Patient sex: M
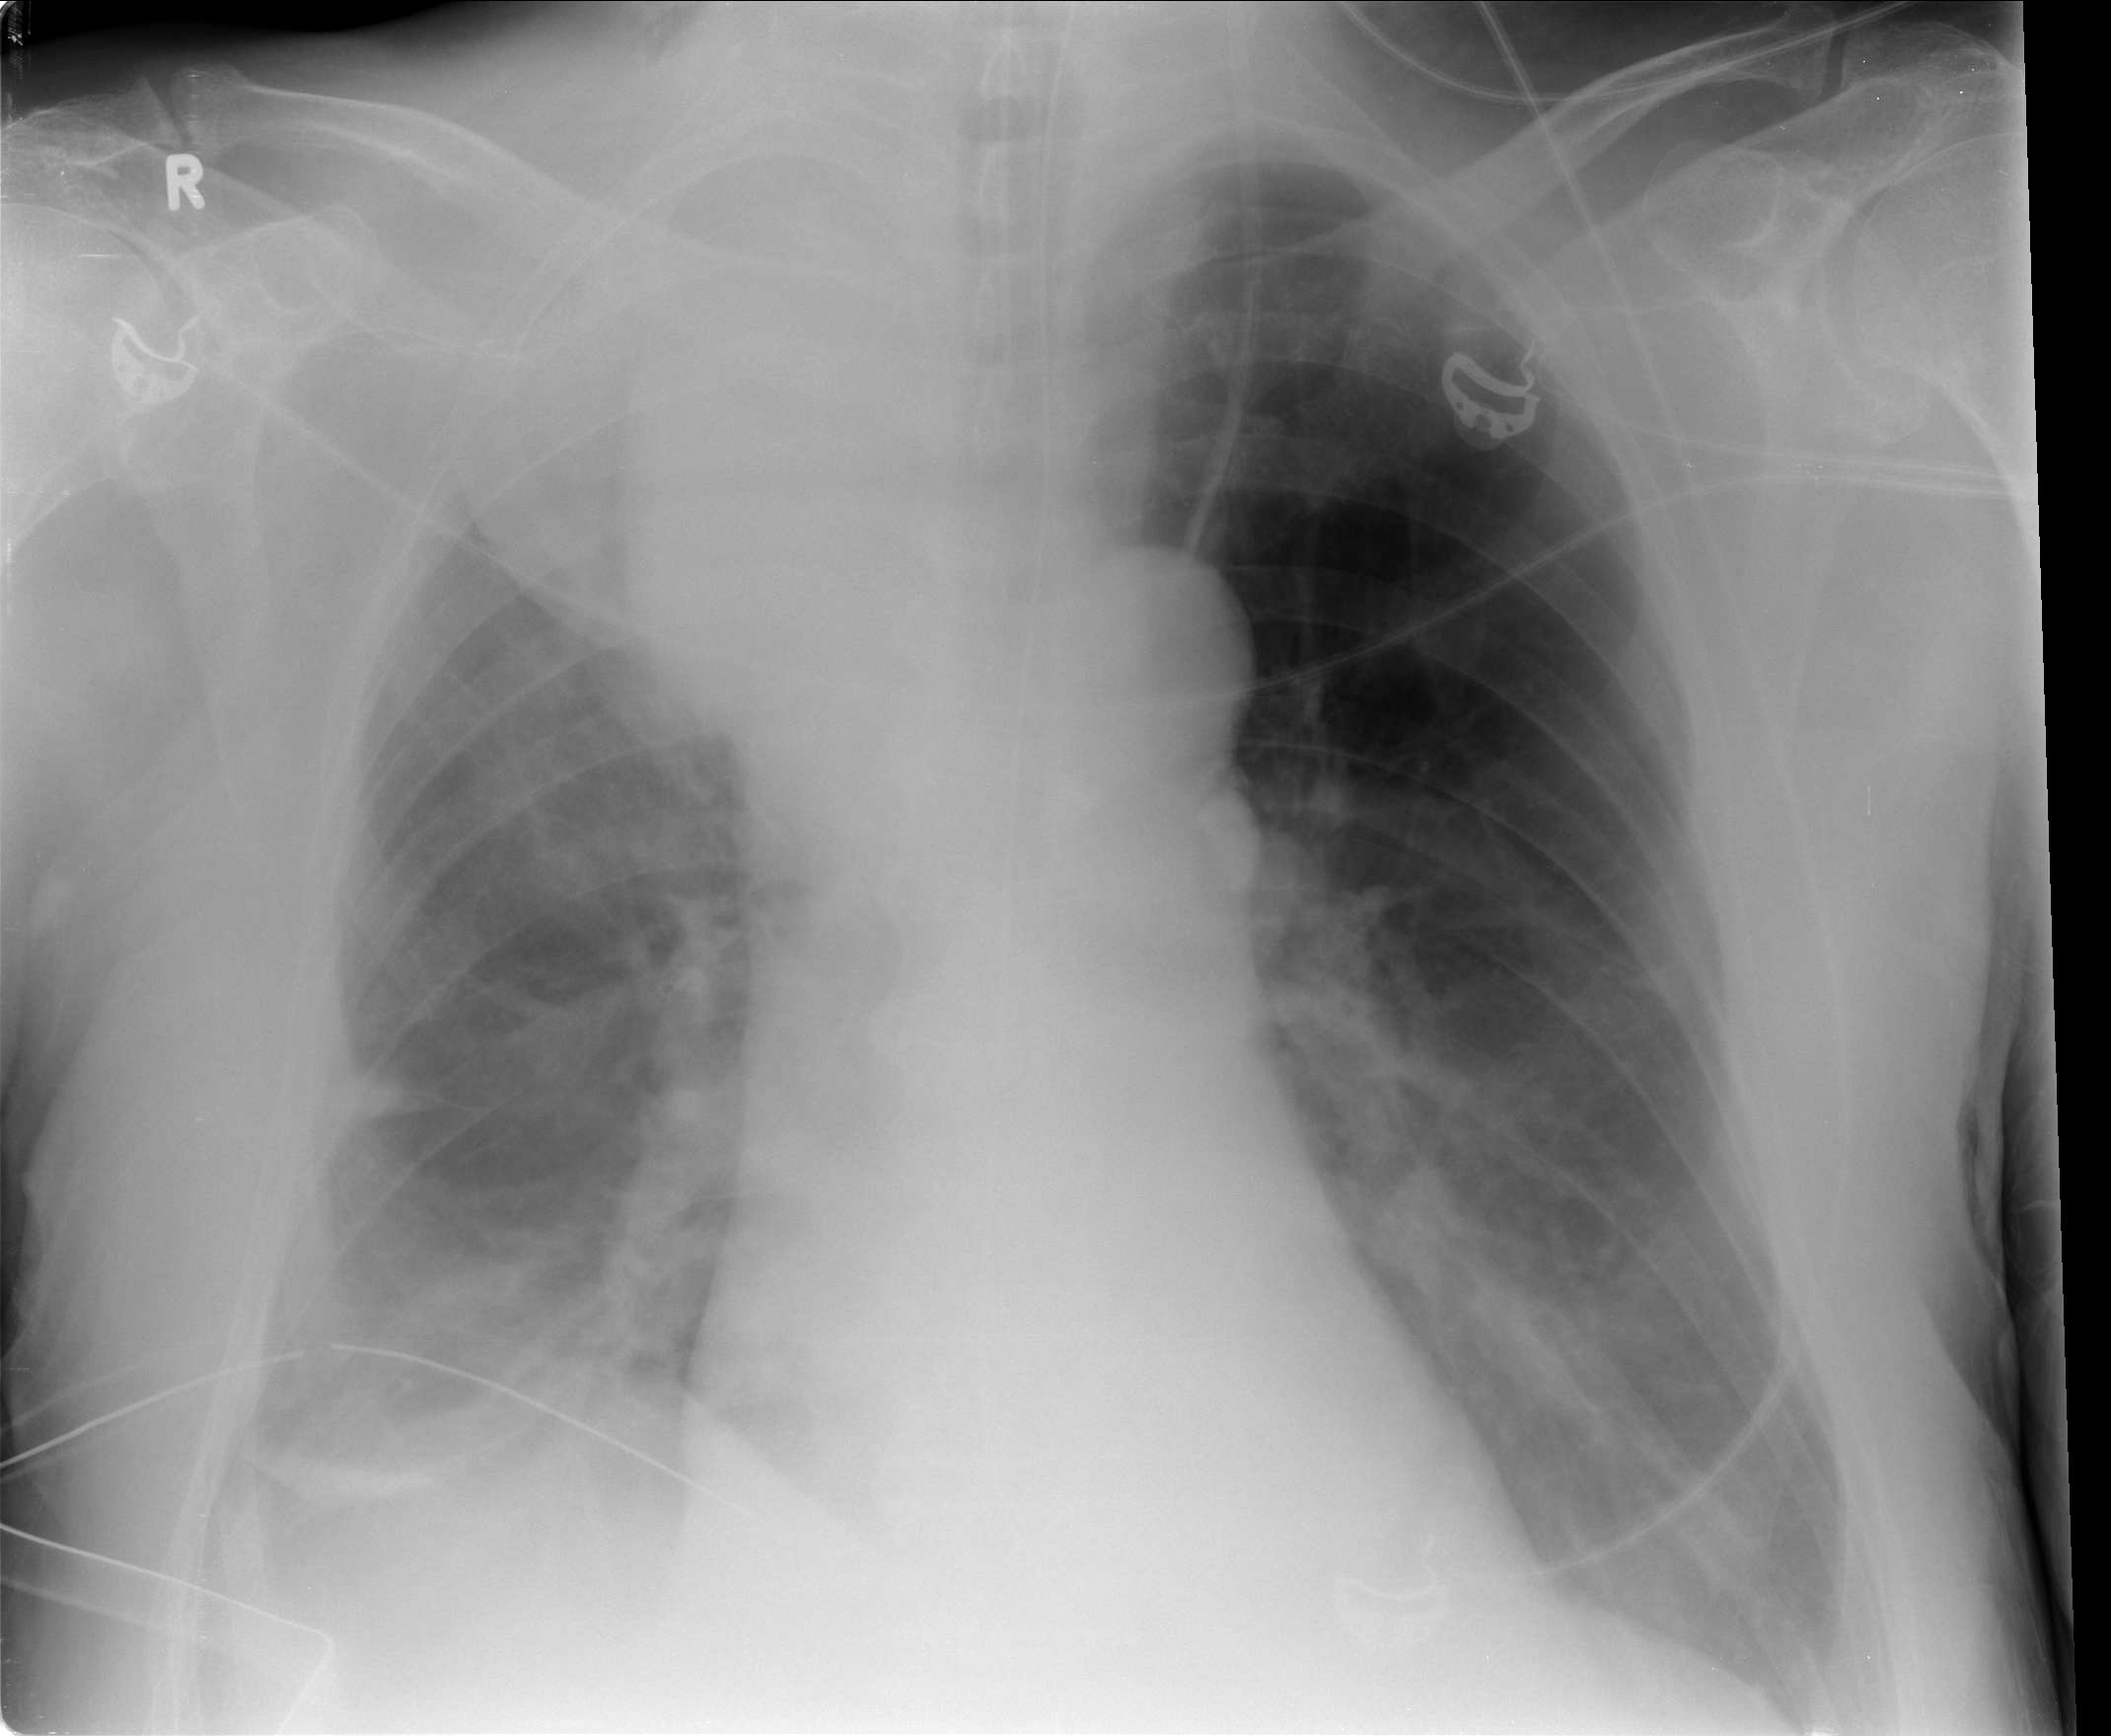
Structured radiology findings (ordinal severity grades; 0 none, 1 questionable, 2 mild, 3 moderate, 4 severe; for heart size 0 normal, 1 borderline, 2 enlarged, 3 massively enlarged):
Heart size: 0
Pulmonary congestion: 0
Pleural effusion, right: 2
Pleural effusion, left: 0
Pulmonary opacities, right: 1
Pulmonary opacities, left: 0
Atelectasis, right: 3
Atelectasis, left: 2